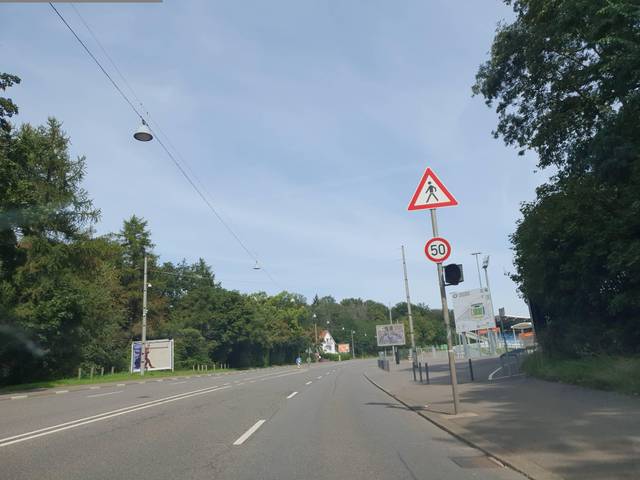
Region: Germany
Coordinates: 49.246, 6.981